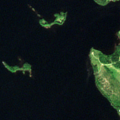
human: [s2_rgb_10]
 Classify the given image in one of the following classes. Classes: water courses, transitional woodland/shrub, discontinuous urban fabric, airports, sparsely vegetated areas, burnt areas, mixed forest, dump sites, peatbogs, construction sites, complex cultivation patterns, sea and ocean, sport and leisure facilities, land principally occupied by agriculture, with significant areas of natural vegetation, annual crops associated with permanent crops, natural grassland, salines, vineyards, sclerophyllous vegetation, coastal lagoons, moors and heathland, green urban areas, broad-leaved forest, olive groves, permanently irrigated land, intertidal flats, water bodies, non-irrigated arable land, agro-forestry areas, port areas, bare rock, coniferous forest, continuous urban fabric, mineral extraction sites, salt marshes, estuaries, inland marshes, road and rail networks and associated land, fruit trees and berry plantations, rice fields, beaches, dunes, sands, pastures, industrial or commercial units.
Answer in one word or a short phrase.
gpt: mixed forest, water bodies